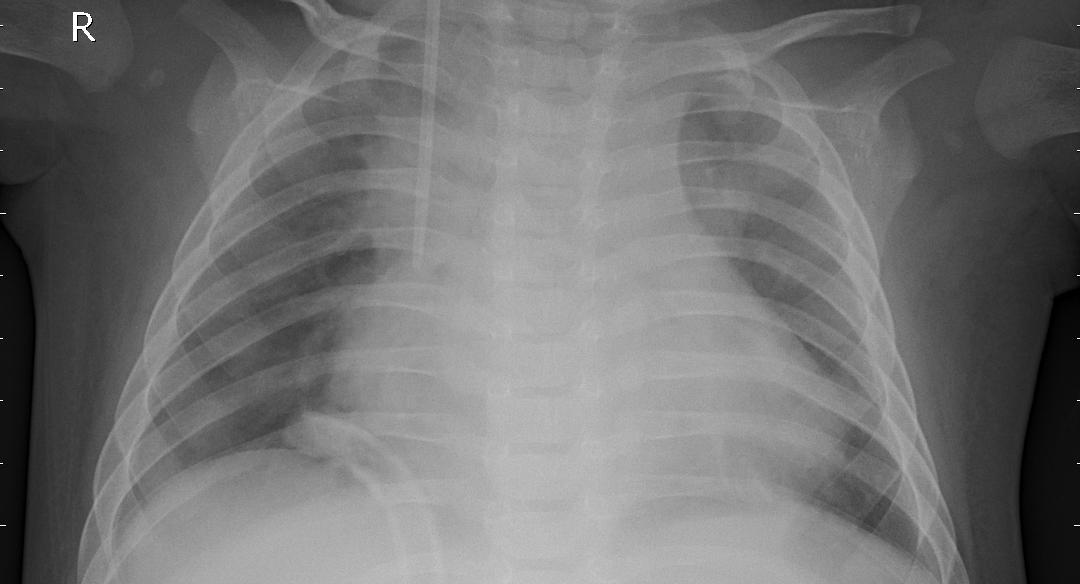
Diagnosis: PNEUMONIA